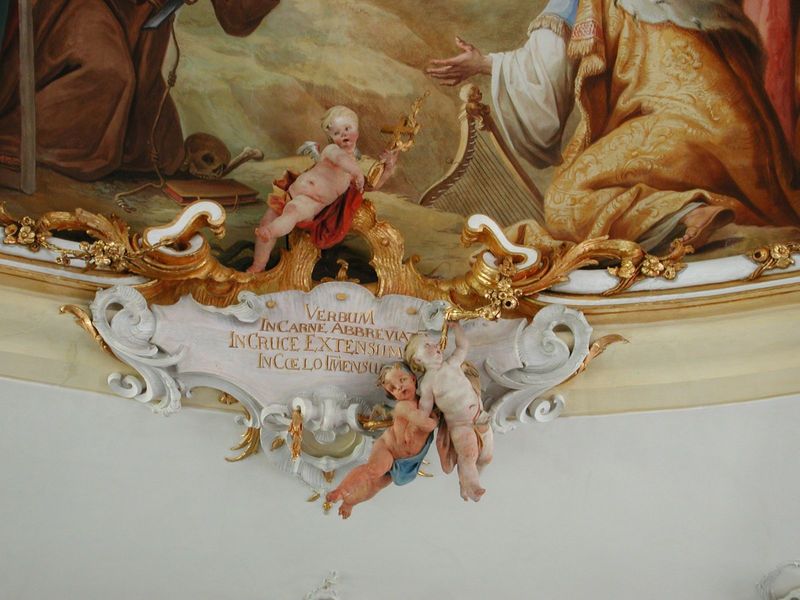
Titel: Bibliothekssaal des Klosters in Bad Schussenried
Künstler: Jakob Emele
Standort: Bad Schussenried, St. Magnus und Maria (EU - D - BW)
Schlagwörter: gemälde, rot, barock, kirche, gewand, gold, decke, rokoko, kinder, engel, putte, putto, schrift, inschrift, ornamente, verzierung, stuck, plastik, knochen, kreuz, babys, brokat, totenkopf, kruzifix, harfe, putten, leier, putti, fresco, dreidimensional, freske, harp, deckenfresko, rocaile, latin, dcke, frame, inscription, verbum, incarne abbreviata, in cruce, extensum, in cielo, imensu